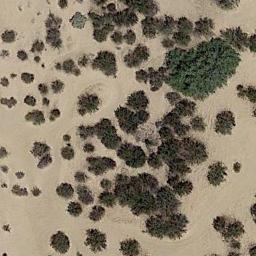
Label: chaparral